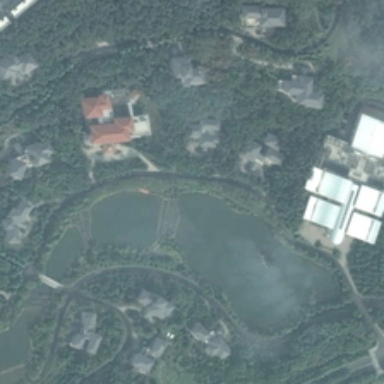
Many green trees and several buildings are in a resort with a pond .